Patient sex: M
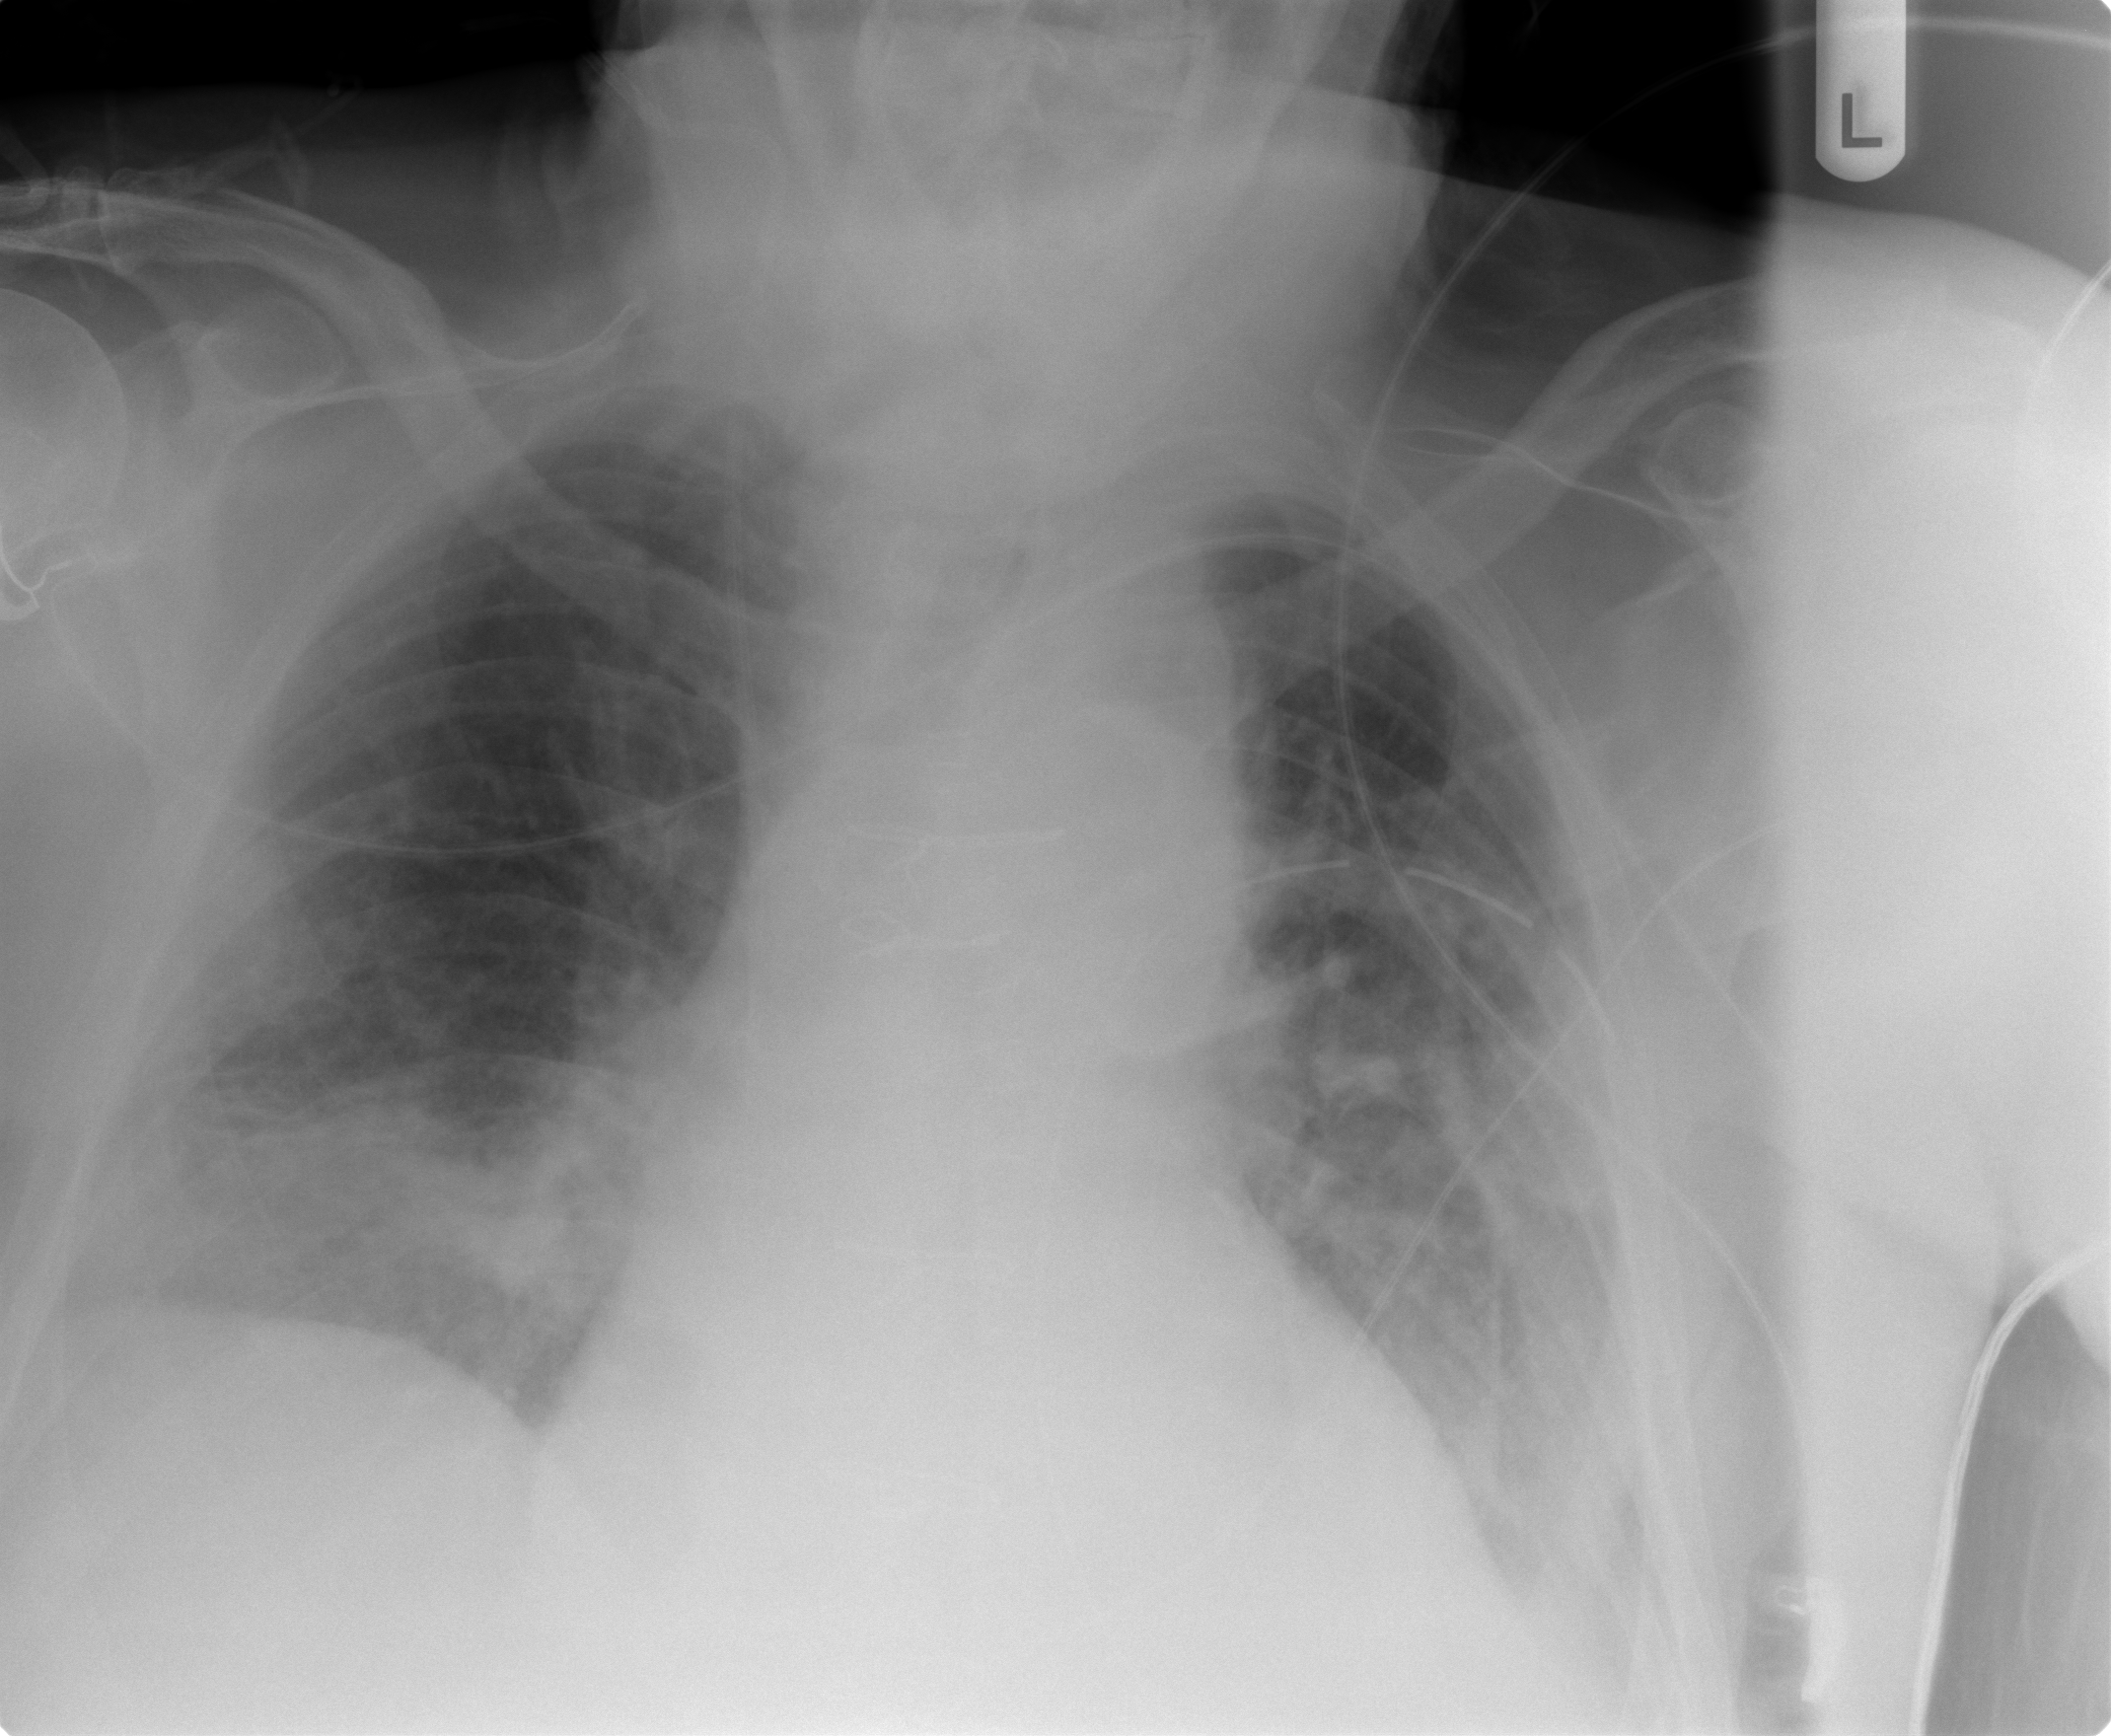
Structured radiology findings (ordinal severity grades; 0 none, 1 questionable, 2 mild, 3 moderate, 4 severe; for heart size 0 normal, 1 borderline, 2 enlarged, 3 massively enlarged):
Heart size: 0
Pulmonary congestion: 2
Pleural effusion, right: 1
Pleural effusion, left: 2
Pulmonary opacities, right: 2
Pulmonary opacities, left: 2
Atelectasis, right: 2
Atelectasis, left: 2